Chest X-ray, PA view. Patient: 31 years old, sex M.
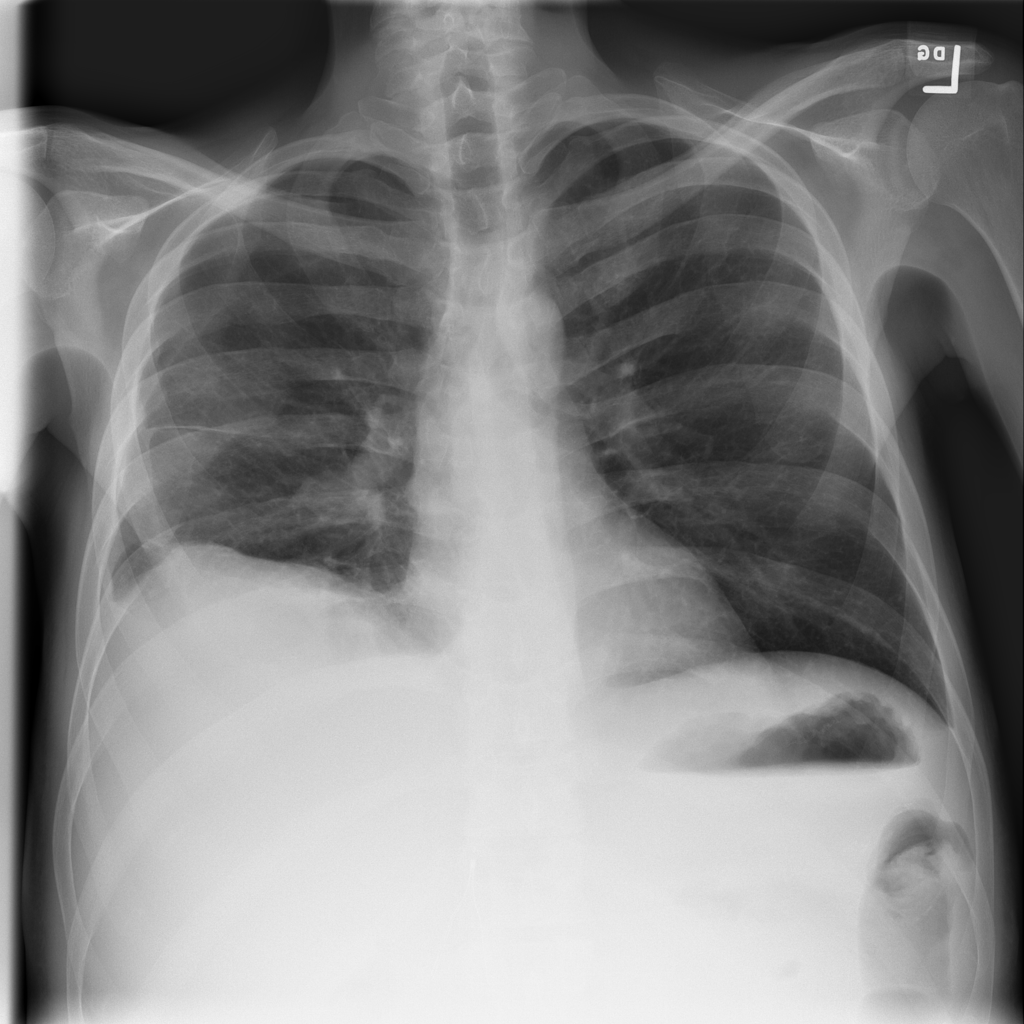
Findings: Mass